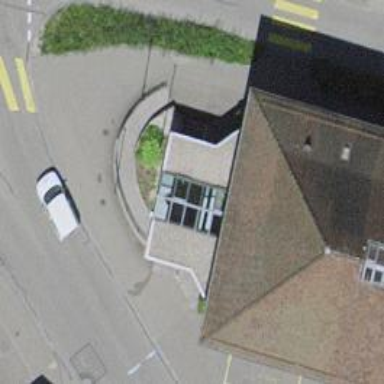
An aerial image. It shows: Bank.